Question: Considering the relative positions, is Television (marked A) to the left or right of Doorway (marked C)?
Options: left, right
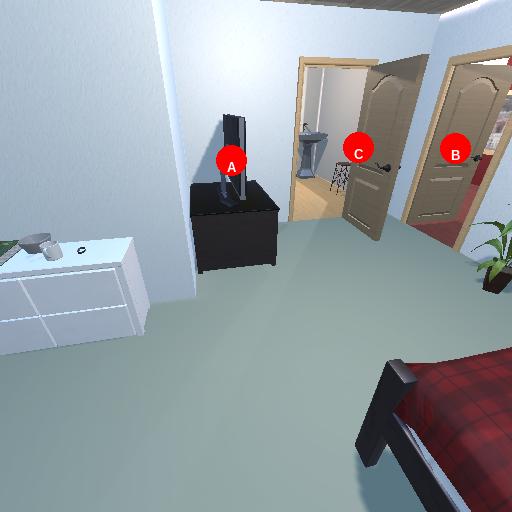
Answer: left